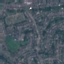
Land use / land cover class: Residential